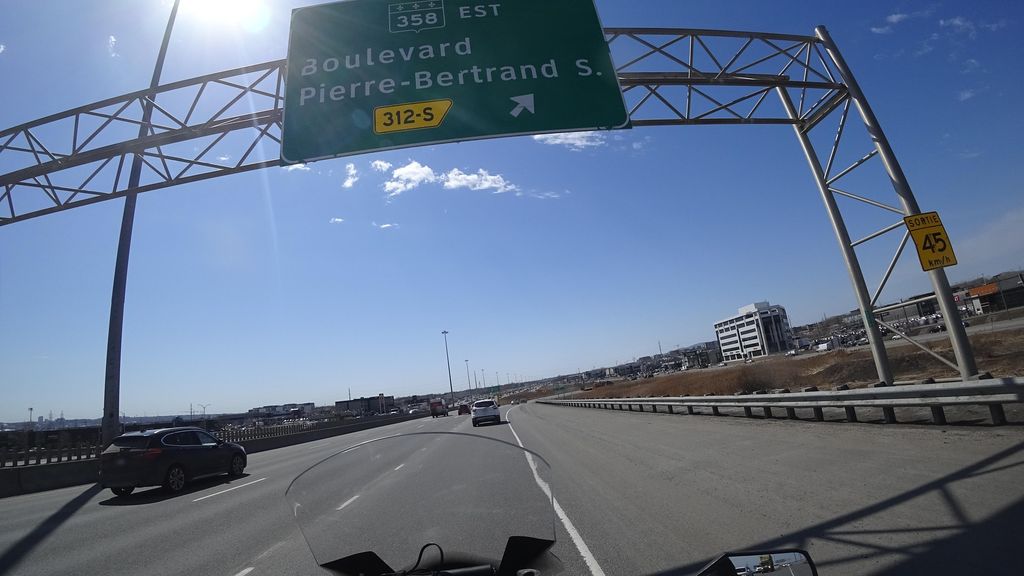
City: quebec_city